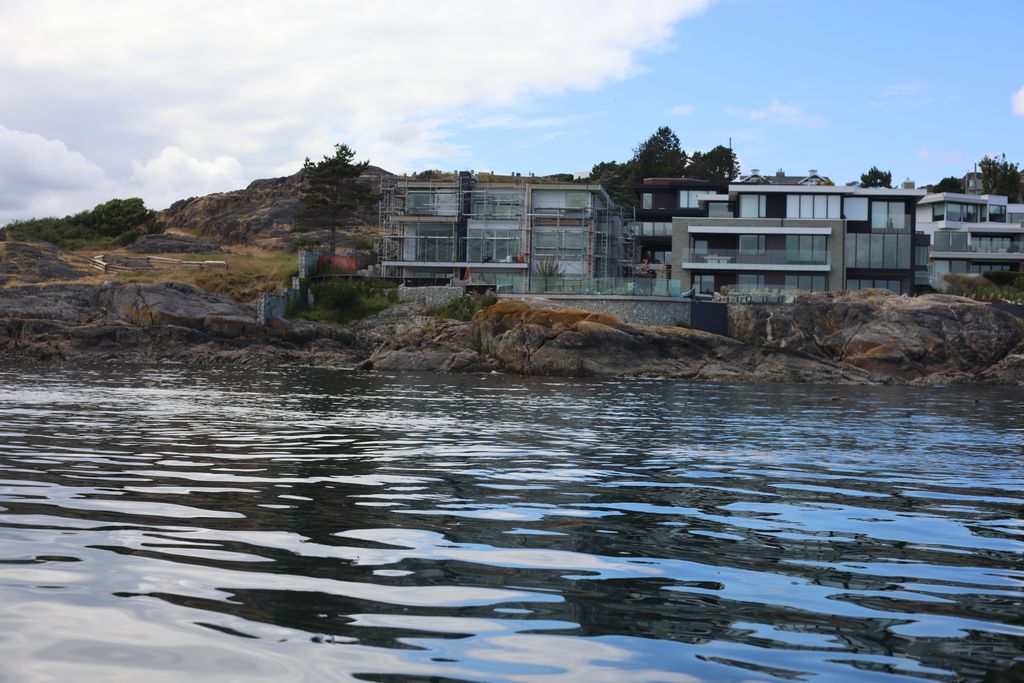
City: victoria